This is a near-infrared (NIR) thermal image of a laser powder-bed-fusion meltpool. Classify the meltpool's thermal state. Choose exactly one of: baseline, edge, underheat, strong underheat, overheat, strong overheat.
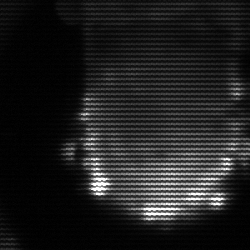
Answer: baseline